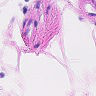
Metastatic tissue present: no